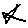
Label: star